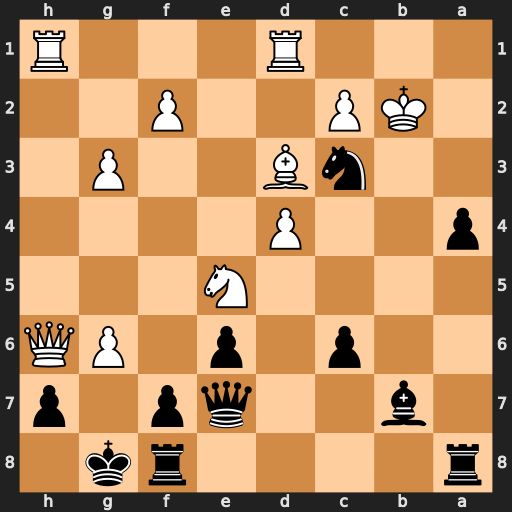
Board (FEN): r4rk1/1b2qp1p/2p1p1PQ/4N3/p2P4/2nB2P1/1KP2P2/3R3R
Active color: b
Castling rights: -
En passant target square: -
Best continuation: Qb4+ Ka1 Qa3#